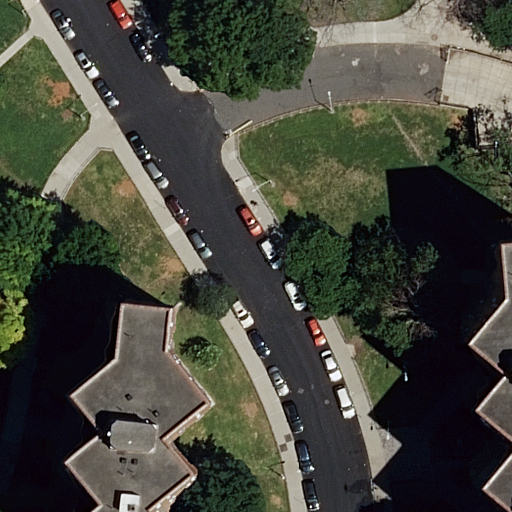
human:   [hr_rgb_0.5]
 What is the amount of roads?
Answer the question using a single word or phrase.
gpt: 7

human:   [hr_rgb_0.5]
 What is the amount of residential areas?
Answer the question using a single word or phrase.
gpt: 1

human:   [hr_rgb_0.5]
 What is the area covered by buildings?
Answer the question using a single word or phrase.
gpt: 1436m2

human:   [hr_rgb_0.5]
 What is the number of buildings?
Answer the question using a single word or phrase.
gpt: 2

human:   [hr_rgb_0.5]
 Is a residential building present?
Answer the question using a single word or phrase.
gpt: yes

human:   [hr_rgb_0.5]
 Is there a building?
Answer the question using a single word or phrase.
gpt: yes

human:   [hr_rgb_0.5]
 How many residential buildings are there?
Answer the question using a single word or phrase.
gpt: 2

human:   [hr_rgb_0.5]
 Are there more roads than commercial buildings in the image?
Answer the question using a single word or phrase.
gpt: yes

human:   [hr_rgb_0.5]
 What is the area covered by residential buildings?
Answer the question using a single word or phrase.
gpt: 1436m2

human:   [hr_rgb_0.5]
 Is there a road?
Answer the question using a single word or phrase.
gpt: yes

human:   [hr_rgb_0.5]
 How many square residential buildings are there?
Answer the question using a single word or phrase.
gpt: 0

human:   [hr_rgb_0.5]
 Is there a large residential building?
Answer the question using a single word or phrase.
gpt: yes

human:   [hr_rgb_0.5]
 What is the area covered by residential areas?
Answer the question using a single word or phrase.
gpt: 9802m2

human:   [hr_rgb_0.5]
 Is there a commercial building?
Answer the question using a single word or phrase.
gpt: no

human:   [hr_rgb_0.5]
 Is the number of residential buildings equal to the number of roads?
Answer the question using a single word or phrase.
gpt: no

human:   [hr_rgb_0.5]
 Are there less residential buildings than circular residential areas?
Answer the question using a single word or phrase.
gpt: no

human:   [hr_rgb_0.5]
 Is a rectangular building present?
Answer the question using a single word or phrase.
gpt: no

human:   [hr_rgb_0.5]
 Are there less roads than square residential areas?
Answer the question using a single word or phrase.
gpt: no

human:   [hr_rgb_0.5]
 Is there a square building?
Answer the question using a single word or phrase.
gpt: no

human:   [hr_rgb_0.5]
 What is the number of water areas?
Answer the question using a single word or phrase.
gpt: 0

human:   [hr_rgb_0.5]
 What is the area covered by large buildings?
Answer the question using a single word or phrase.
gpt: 1436m2

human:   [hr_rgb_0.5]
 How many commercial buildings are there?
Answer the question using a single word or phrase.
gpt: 0

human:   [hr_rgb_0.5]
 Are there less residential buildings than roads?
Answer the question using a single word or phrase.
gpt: yes

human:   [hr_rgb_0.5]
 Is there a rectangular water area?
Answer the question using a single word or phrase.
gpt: no

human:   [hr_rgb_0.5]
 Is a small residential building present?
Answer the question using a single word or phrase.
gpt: no

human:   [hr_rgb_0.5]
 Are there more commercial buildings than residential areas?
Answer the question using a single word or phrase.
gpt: no

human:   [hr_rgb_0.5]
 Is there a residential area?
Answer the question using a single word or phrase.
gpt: yes

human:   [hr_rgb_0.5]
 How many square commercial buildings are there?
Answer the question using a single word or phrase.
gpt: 0

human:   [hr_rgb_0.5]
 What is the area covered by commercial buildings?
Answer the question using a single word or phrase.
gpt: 0m2

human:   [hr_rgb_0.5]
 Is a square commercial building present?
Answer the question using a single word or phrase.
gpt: no

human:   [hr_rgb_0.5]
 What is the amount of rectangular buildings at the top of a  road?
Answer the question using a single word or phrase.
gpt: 0

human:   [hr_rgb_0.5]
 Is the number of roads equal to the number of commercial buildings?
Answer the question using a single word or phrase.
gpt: no

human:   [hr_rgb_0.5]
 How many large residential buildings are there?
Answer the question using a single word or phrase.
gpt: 2

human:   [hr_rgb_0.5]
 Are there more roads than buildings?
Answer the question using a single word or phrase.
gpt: yes

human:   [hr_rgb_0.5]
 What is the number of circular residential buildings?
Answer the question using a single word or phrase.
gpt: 0

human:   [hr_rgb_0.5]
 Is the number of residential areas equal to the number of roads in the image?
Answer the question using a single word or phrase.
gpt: no

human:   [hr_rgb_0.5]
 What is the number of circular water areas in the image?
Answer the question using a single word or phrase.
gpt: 0

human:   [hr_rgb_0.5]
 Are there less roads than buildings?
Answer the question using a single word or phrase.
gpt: no

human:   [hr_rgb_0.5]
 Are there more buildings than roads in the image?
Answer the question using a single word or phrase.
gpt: no

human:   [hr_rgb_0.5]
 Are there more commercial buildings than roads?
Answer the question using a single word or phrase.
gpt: no

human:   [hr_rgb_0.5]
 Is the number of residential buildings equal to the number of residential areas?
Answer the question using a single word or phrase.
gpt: no

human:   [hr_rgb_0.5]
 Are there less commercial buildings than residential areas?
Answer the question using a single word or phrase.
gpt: yes

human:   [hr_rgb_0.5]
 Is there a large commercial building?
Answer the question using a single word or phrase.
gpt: no

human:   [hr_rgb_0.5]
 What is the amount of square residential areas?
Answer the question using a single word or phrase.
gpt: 0

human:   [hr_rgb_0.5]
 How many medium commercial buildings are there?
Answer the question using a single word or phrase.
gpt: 0

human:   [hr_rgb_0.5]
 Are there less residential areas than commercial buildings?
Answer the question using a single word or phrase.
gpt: no

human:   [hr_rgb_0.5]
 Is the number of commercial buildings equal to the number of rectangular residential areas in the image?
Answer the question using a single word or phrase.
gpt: no

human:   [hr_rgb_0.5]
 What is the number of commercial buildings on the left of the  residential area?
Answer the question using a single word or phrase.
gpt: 0

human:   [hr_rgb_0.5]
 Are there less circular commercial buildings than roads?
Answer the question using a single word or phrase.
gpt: yes

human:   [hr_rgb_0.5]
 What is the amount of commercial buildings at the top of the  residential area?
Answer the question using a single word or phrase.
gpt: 0

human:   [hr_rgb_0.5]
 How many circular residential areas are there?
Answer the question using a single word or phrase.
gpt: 0

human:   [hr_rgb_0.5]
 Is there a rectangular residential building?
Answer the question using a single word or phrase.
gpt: no

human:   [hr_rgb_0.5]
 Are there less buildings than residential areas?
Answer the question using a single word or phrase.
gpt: no

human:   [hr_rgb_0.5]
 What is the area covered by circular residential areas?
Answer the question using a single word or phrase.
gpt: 0m2

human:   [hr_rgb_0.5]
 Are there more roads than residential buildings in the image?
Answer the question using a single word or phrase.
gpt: yes

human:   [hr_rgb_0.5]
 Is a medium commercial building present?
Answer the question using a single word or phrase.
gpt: no

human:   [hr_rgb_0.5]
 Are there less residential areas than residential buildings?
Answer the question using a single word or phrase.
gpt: yes

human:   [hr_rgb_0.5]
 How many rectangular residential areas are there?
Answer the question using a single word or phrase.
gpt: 1

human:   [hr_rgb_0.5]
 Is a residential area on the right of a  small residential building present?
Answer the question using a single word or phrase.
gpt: no

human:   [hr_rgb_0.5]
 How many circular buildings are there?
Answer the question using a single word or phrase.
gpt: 0

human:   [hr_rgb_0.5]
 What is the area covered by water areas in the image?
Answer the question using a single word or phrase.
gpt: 0m2

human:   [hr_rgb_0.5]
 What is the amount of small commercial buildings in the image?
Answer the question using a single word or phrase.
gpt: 0

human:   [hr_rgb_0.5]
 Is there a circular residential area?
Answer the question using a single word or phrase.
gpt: no

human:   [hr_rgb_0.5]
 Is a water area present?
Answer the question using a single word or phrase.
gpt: no